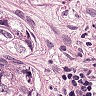
Metastatic tissue present: yes